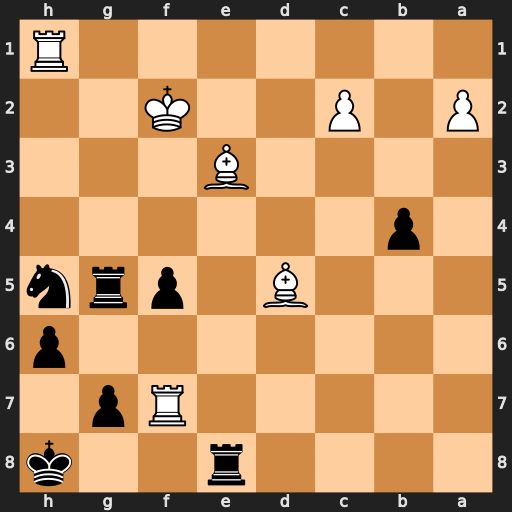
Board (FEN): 4r2k/5Rp1/7p/3B1prn/1p6/4B3/P1P2K2/7R
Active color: b
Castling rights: -
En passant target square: -
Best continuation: f4 Bd2 Rxd5